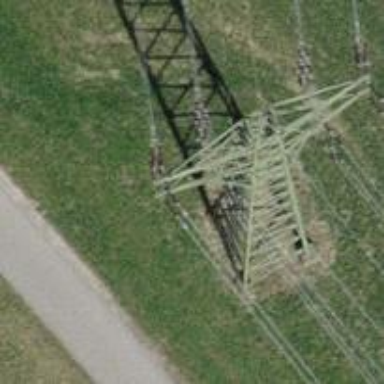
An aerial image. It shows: Towering power structure.